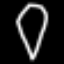
Label: diamond